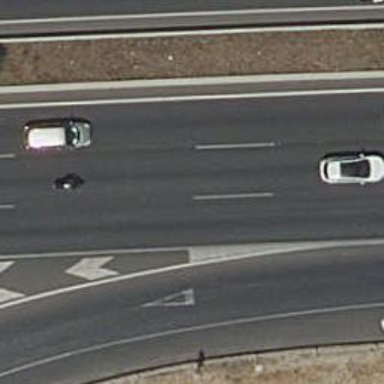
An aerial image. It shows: Asphalt motorway.